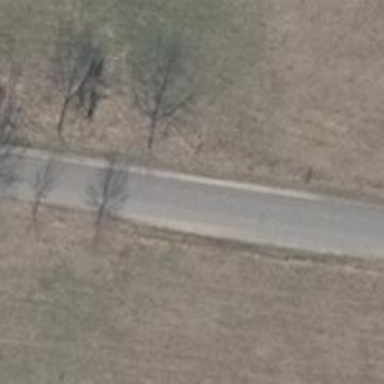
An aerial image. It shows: Deciduous broadleaved tree.